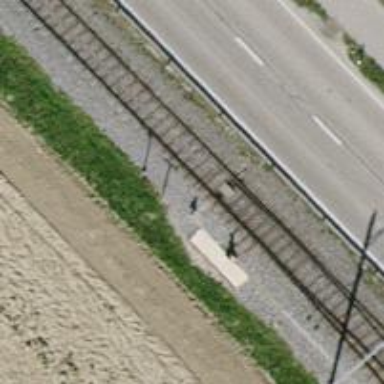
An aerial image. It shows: Railway switch.